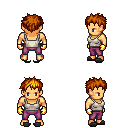
a pixel art fantasy rpg character, male body template, human, tanned skin, white pirate shirt, magenta pants, dark blonde bedhead hairstyle, gold gloves, gray slippers, four views (front, back, left, right), 2x2 character sprite sheet, small pixel art, hard edges, no anti-aliasing